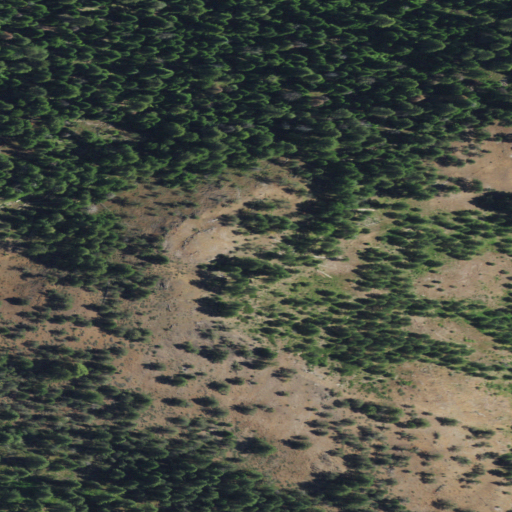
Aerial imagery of mountain in Oregon named Rocky Butte containing evergreen forest and shrub